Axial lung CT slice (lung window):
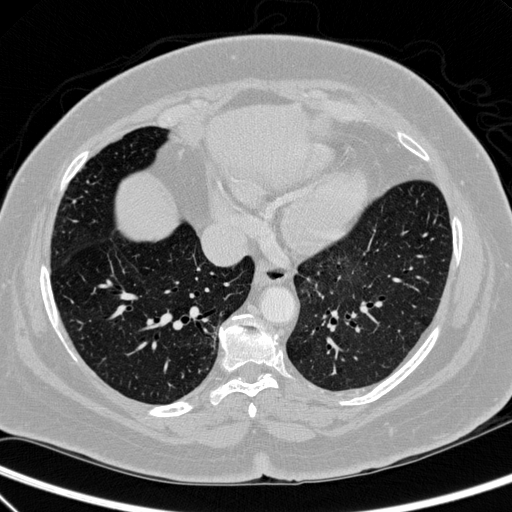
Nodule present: no